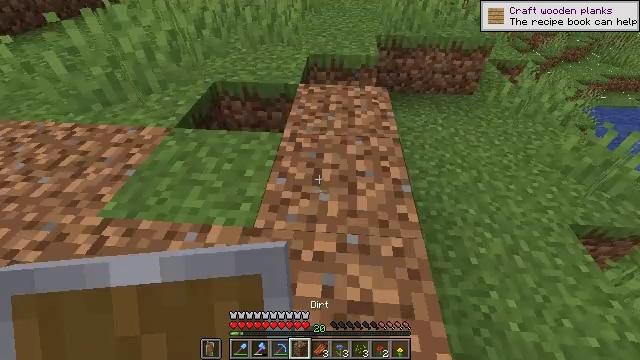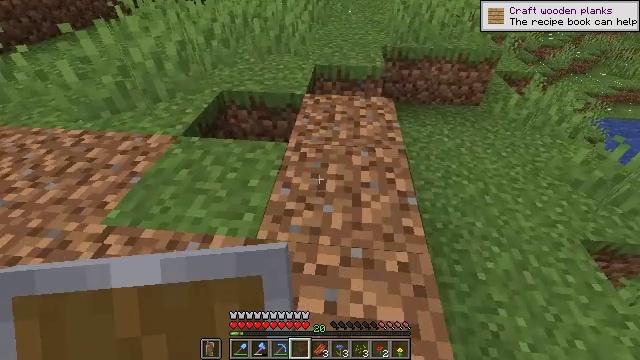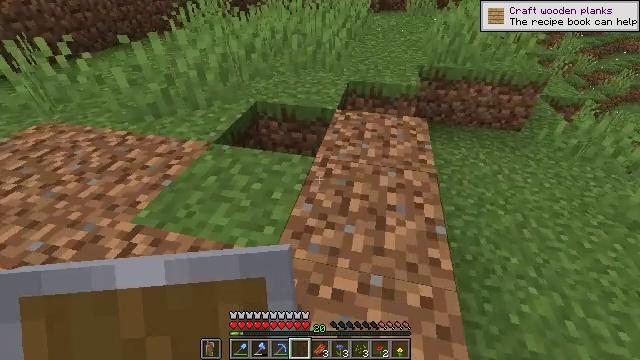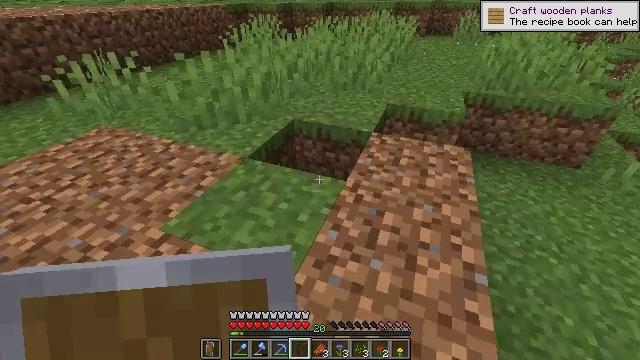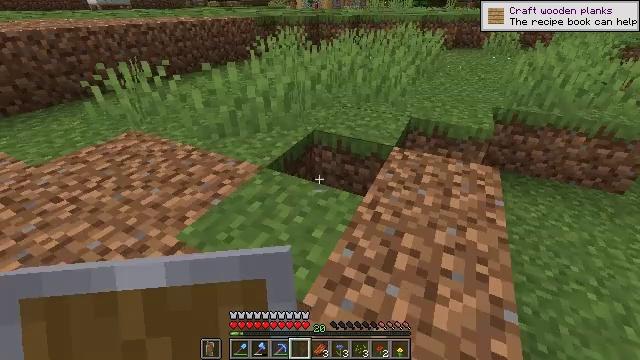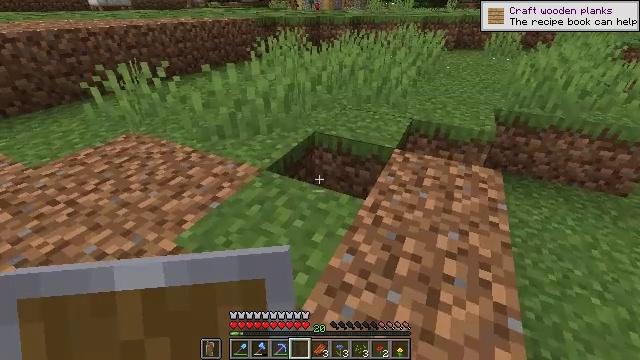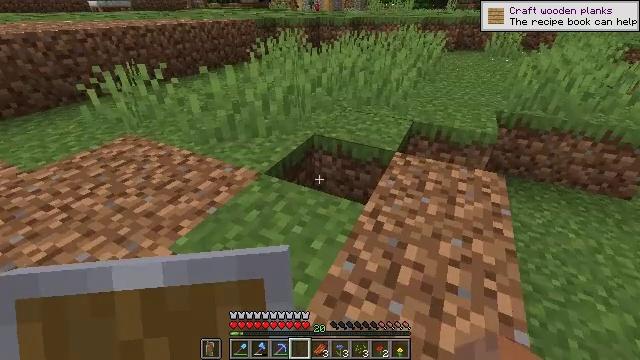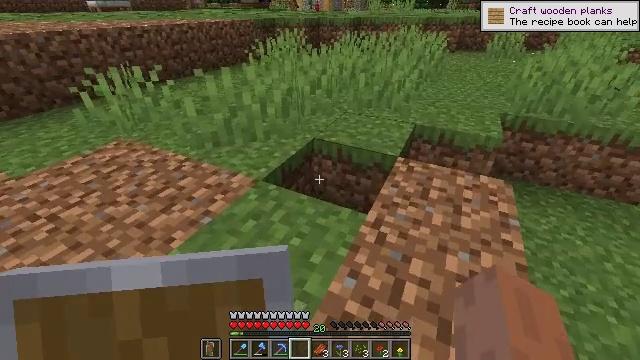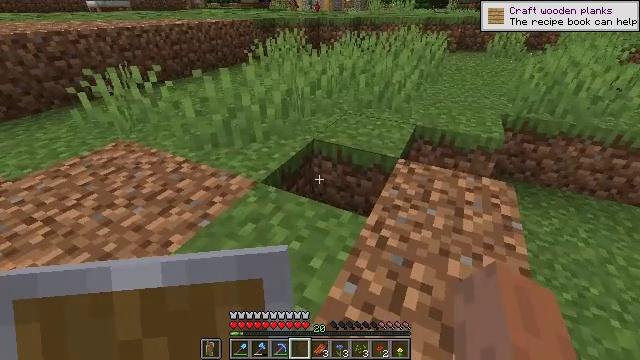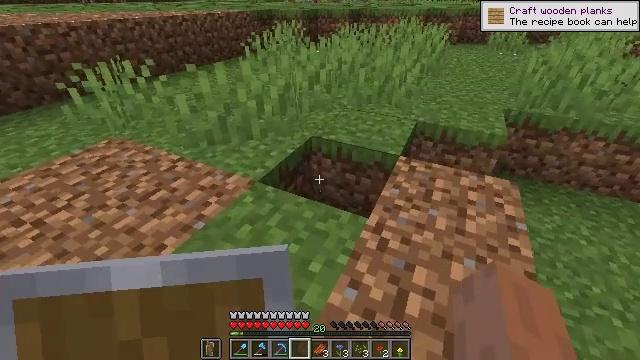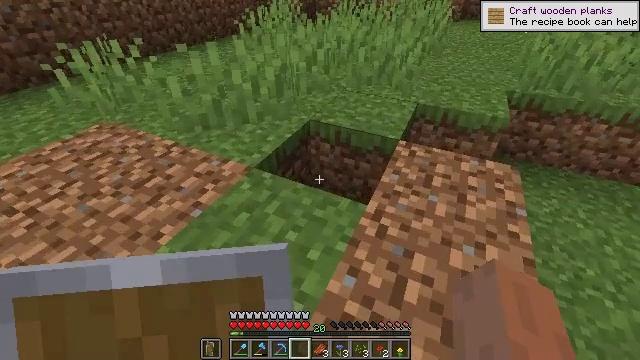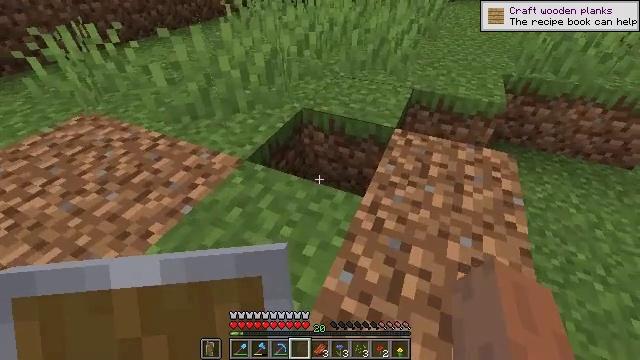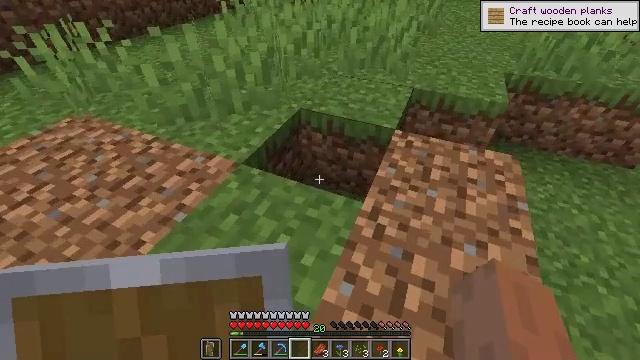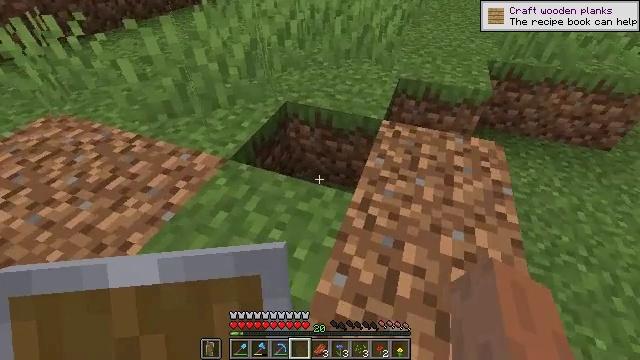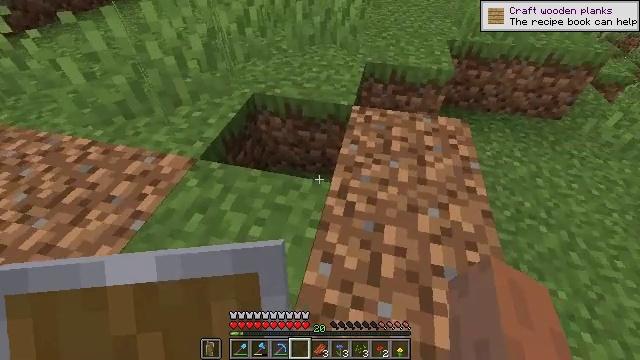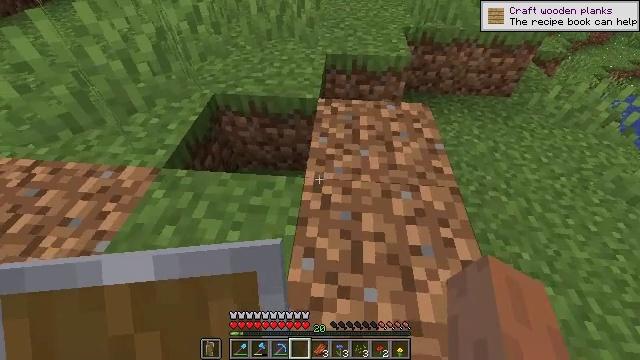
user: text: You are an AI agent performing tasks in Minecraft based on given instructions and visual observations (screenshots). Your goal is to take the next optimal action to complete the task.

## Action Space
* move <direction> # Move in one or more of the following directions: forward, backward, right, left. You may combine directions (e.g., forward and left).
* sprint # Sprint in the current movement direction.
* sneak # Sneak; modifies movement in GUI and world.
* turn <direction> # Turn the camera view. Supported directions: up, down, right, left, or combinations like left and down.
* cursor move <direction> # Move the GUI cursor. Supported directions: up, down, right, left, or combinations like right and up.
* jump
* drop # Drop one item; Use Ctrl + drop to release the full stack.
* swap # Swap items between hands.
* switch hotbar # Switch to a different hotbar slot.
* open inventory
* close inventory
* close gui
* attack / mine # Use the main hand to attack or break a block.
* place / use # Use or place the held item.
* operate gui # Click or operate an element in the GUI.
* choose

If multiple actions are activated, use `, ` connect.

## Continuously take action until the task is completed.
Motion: motion action
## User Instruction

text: Gather grass by holding the left mouse button.
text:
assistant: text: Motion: move forward, sneak, turn left and up
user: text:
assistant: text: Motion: move forward, sneak, turn left and up
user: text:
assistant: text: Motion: move forward, sneak, turn left and up
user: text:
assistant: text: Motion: move forward, sneak, turn left and up
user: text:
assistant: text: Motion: move forward, sneak
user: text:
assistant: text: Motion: move forward, sneak
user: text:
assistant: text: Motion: move forward, sneak
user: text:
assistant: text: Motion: move forward, sneak
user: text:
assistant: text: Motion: move forward, sneak, turn down
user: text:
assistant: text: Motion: move forward, sneak, turn down
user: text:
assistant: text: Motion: move forward, sneak, turn right and down
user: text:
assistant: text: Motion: sneak
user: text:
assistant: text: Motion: sneak, turn right and down
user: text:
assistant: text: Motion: sneak, turn right and down
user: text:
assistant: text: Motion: sneak, turn right and down
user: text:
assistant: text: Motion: sneak, turn right
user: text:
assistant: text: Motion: sneak
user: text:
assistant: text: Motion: sneak
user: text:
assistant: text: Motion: sneak
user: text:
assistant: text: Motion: sneak
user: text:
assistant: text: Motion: sneak
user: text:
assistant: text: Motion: sneak
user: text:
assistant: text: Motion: sneak
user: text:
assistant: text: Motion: sneak
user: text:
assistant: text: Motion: sneak
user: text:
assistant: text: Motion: sneak
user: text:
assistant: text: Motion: sneak
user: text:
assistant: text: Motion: sneak
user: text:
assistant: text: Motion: sneak
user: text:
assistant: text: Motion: sneak